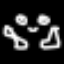
Label: frog